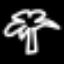
Label: palm tree